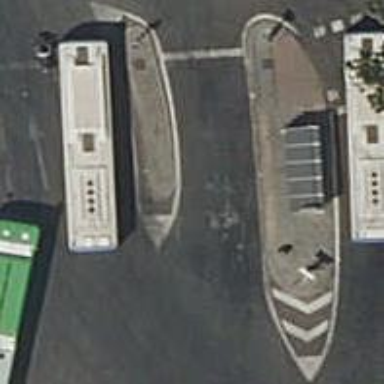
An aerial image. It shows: Public transport stop position.